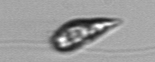
Label: Euglena